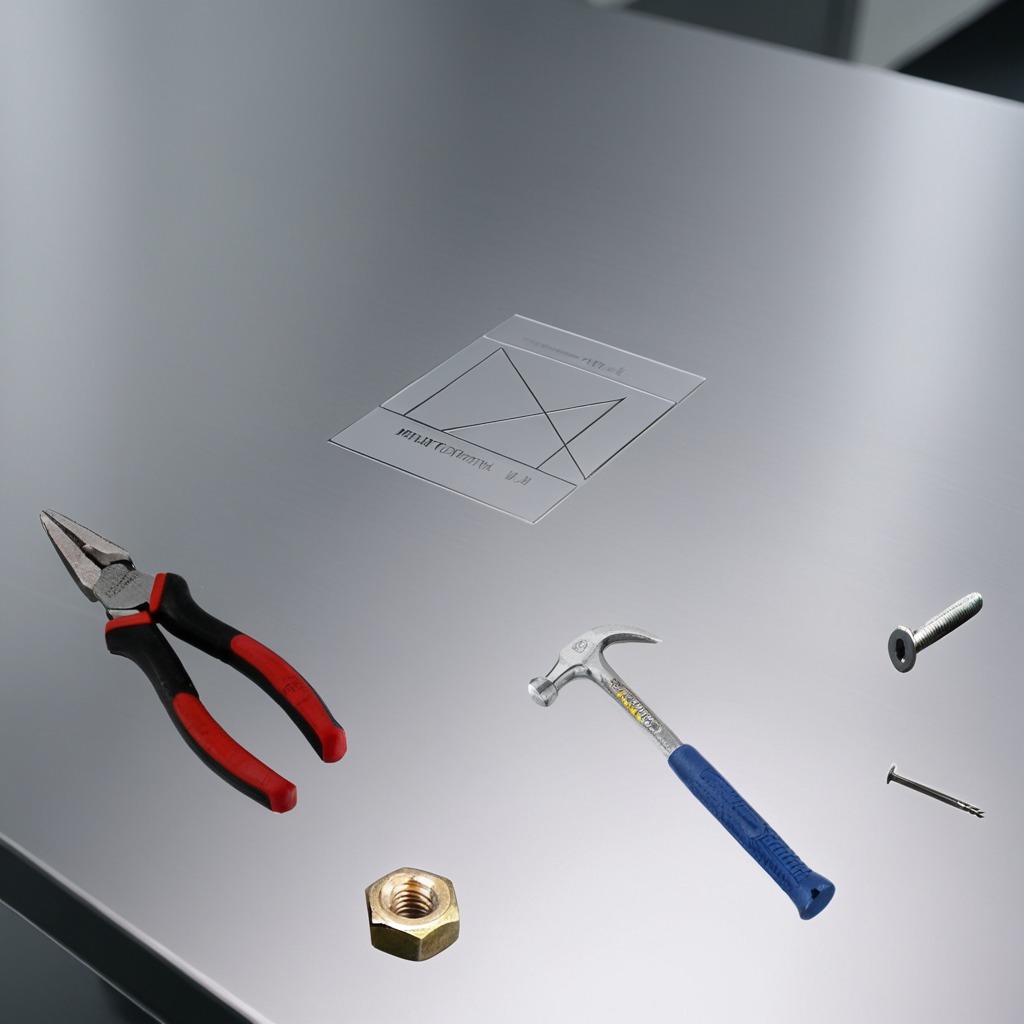
A hammer, an iron nail, a metal machine screw, a pair of pliers, and a metal nut are lying on the stainless steel table.